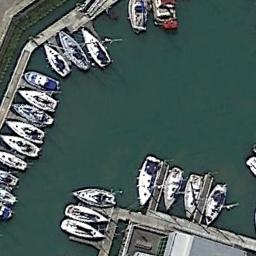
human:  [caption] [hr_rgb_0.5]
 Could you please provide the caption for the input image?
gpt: There are few docking stations in the harbor .

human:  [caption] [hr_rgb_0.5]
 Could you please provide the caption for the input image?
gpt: The harbor has some neatly docked boats and the color of the waters is green .

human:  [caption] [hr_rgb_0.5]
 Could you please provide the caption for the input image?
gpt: Numerous ships are in the harbor .

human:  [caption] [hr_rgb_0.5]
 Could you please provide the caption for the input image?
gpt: There are some ships moored in the harbor next to the building .

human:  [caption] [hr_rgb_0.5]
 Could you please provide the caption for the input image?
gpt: There are some ships at the harbor .